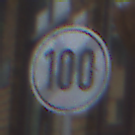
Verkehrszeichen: EndeGeschwindigkeit100
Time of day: MorningAfternoon
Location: Outdoor (Urban)
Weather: Overcast
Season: NotSpecified
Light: Natural